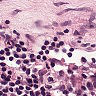
Metastatic tissue present: no